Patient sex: F
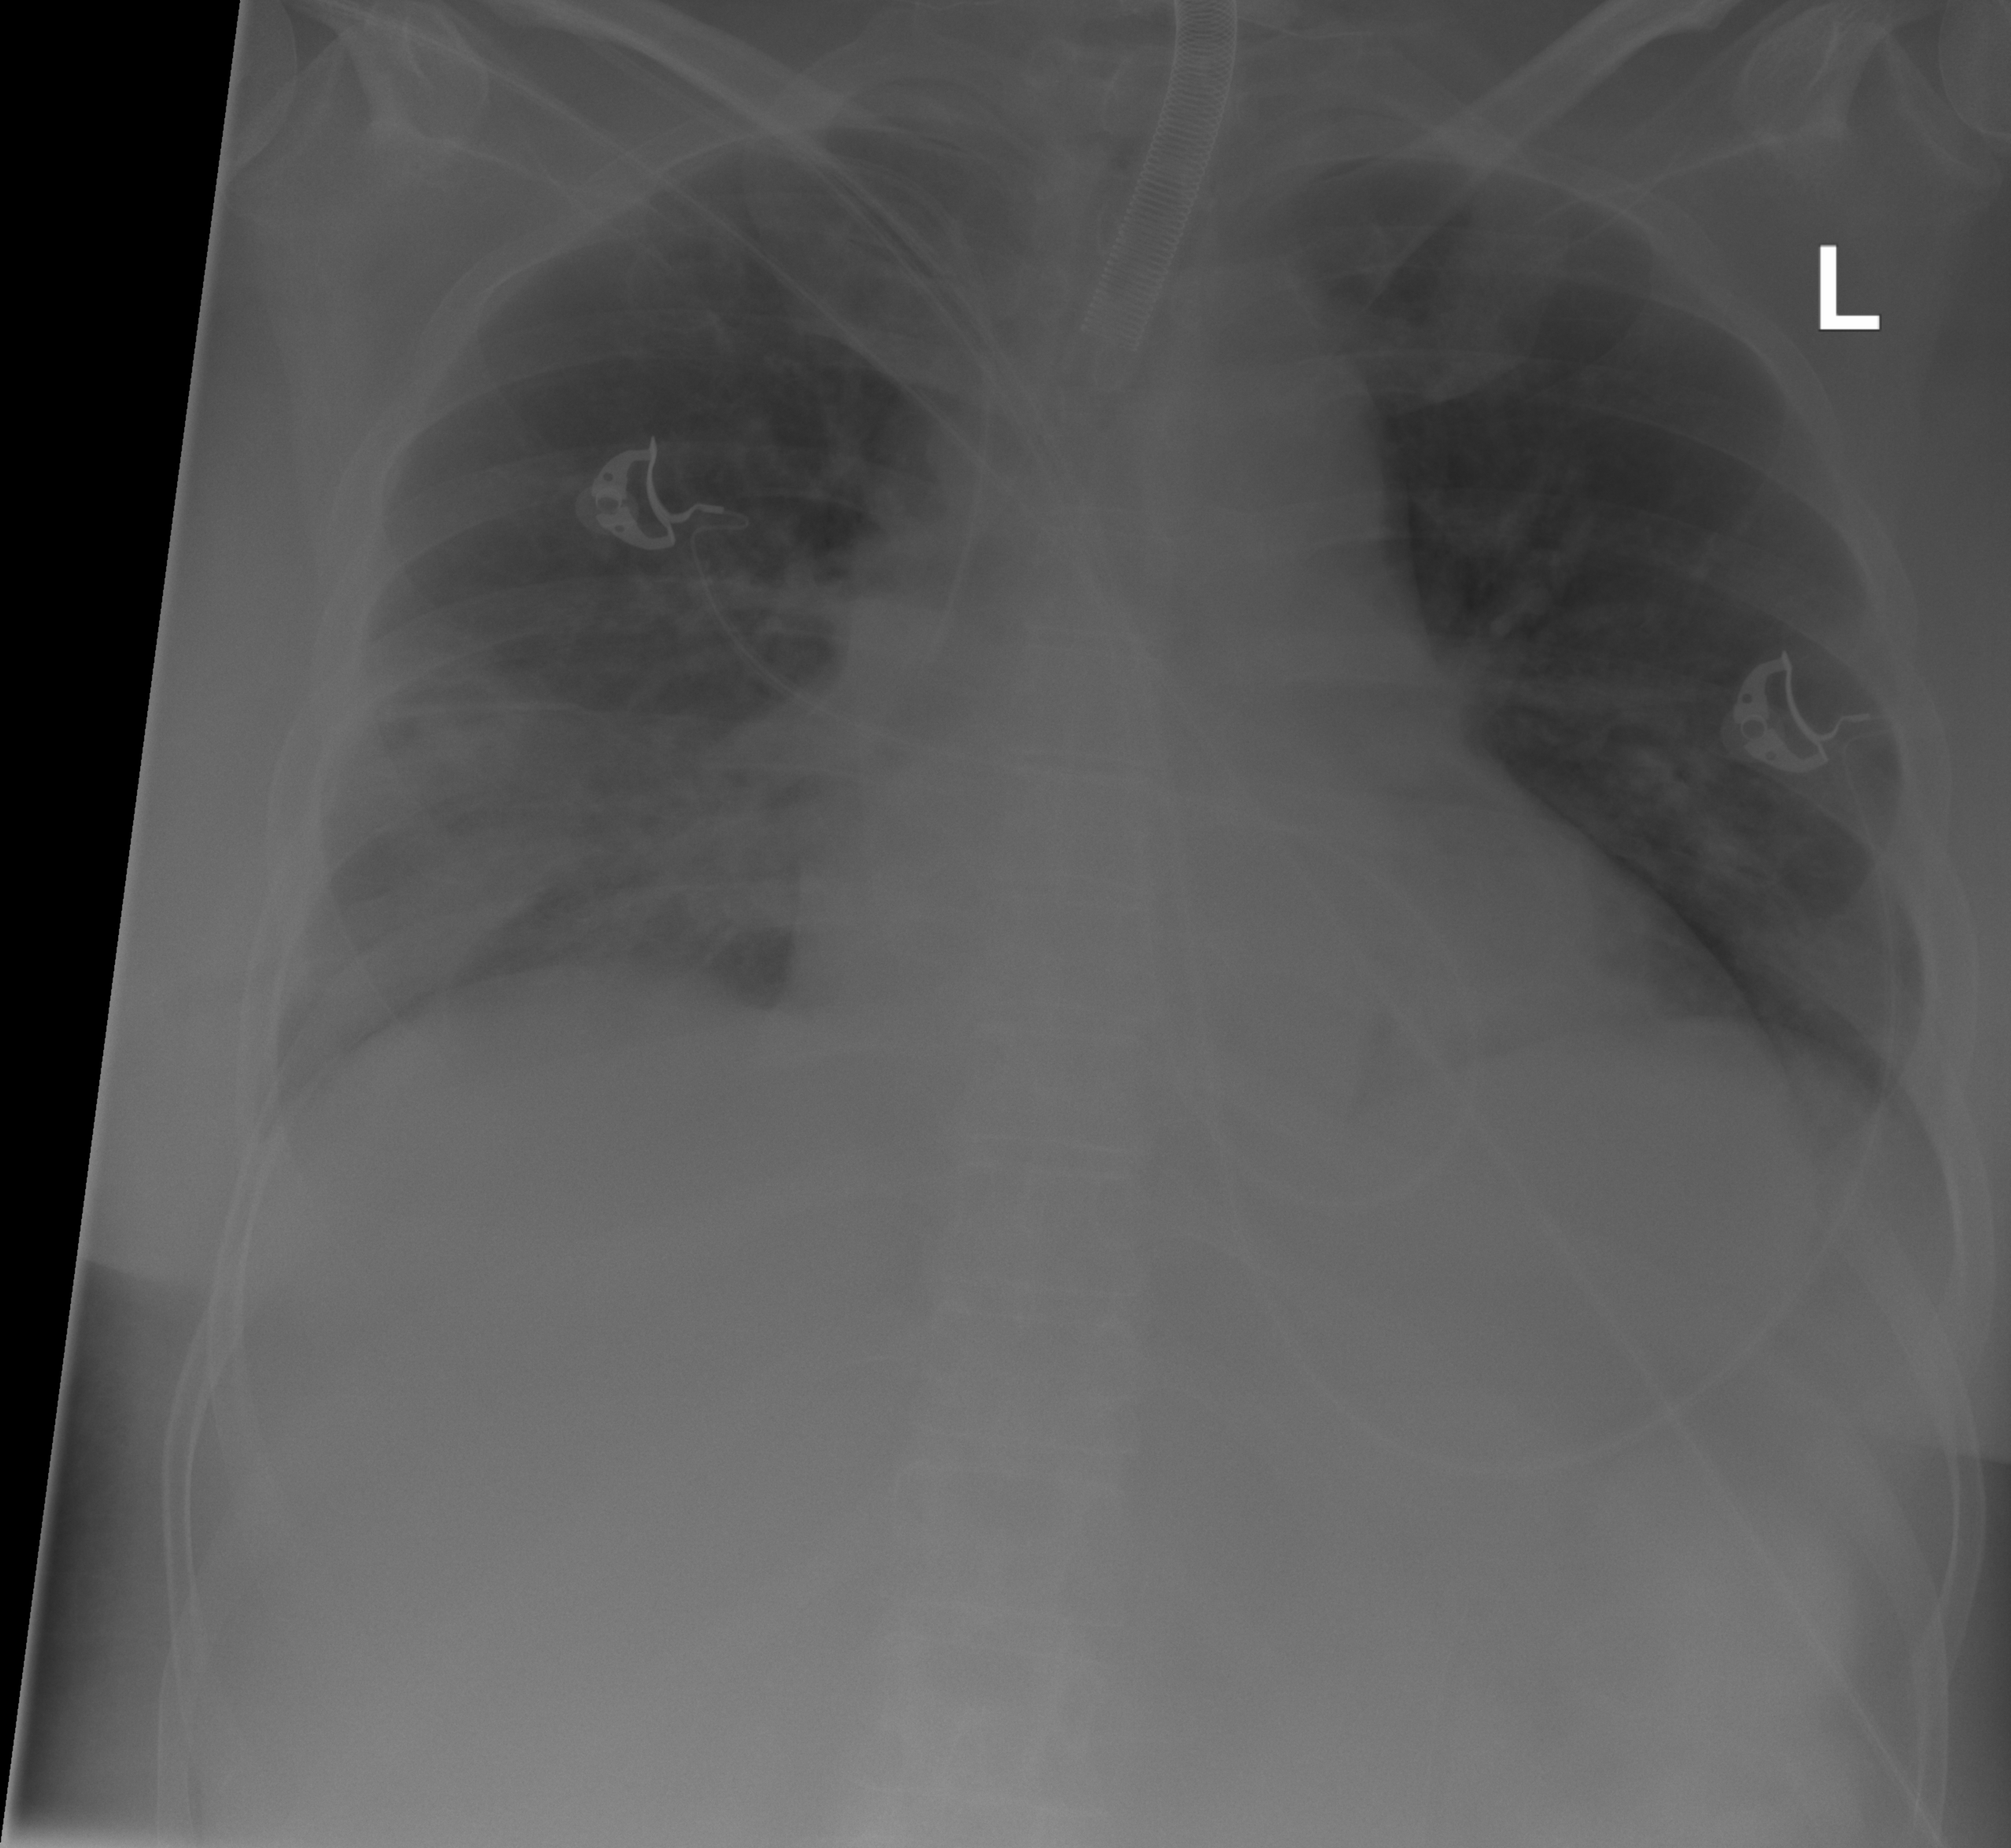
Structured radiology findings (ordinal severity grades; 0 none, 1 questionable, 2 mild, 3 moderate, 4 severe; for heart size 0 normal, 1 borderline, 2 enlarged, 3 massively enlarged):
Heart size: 1
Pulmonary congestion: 0
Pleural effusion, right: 0
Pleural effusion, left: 0
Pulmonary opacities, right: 2
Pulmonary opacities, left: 0
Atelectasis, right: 2
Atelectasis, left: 0